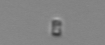
Label: Chaetoceros_tenuissimus